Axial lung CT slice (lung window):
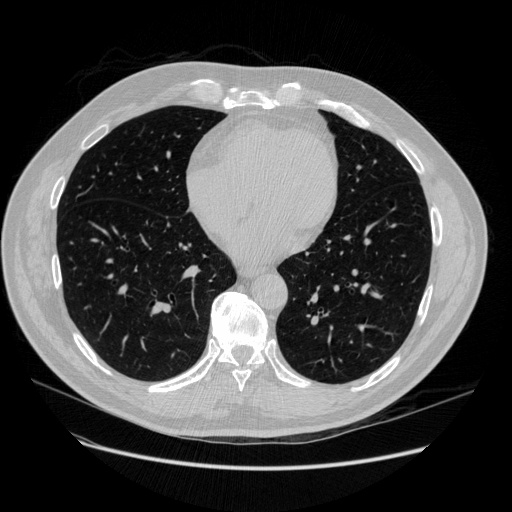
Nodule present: no